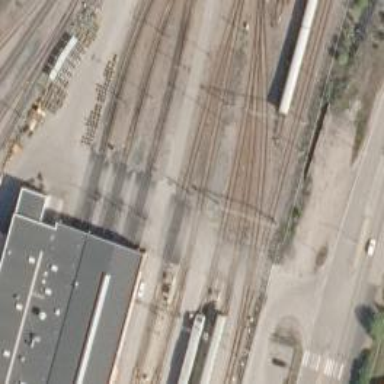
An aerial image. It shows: Railway signal.